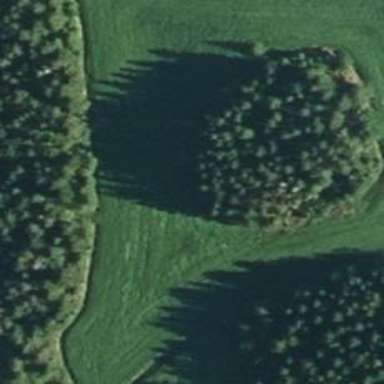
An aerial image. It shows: Forest area.